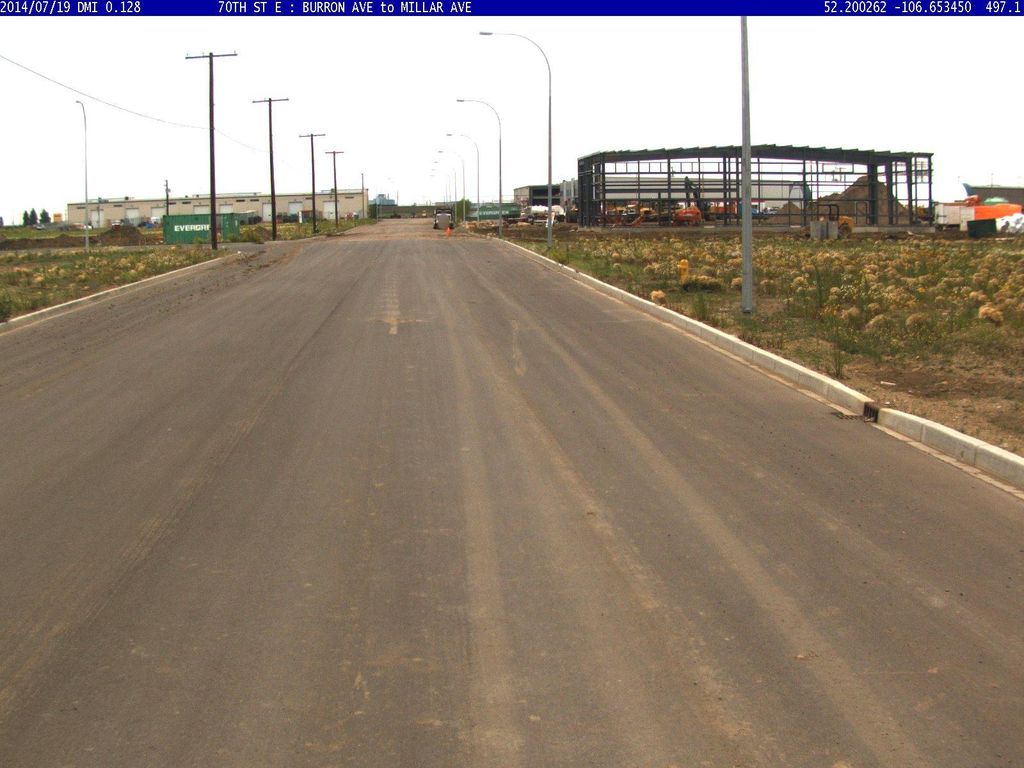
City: saskatoon